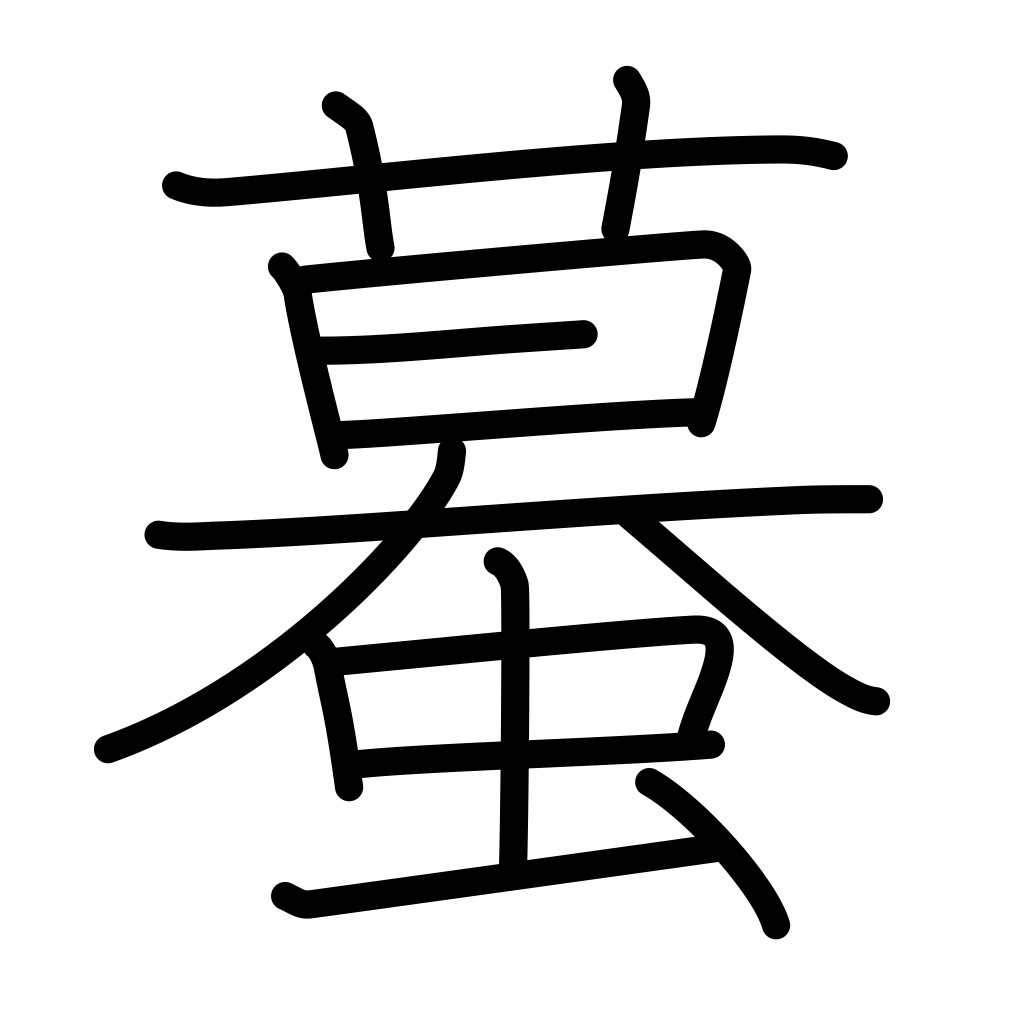
Meaning: toad